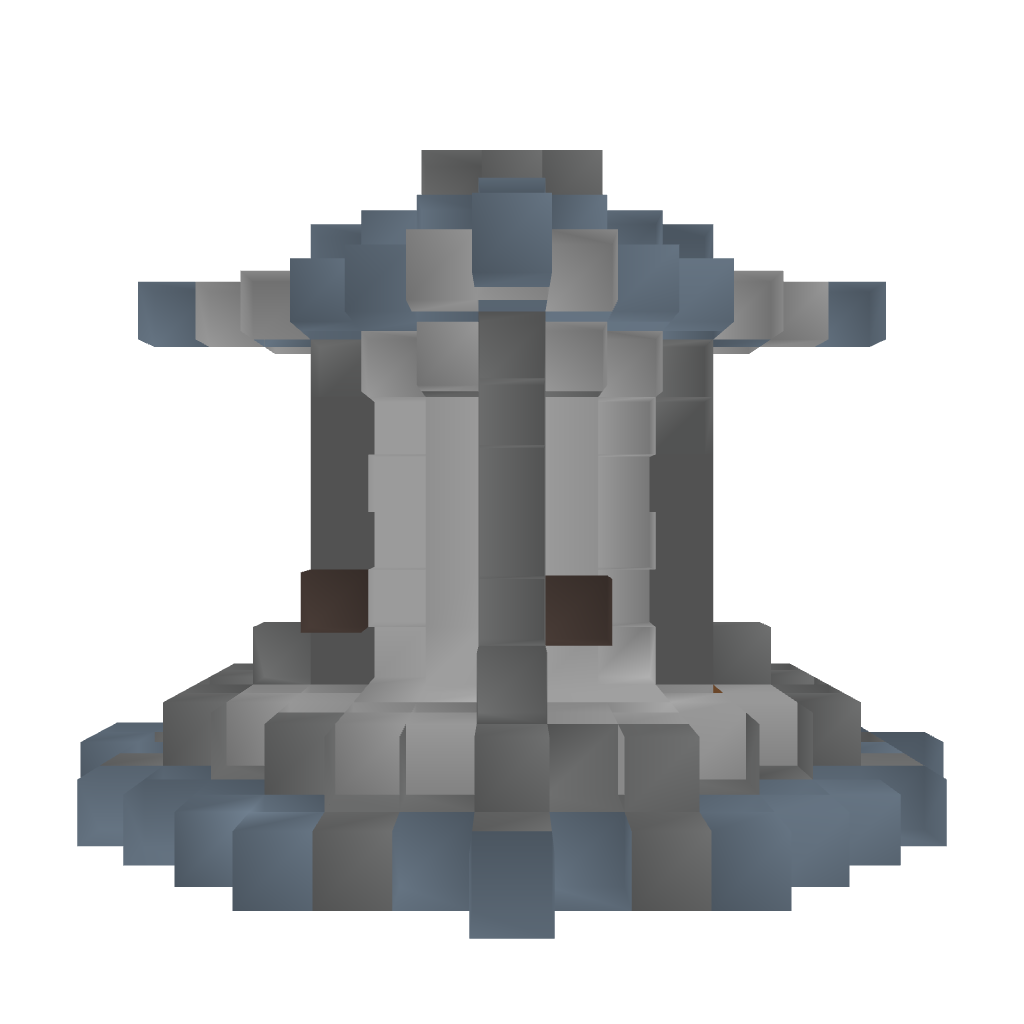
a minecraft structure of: Dyncraft Parkour Rank-Up Portal